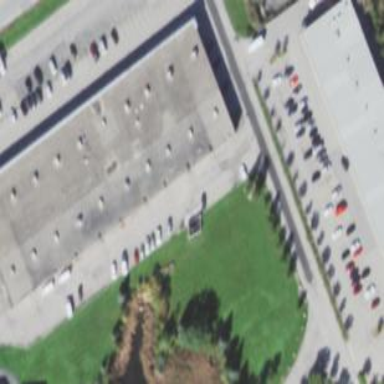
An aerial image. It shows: Office building.